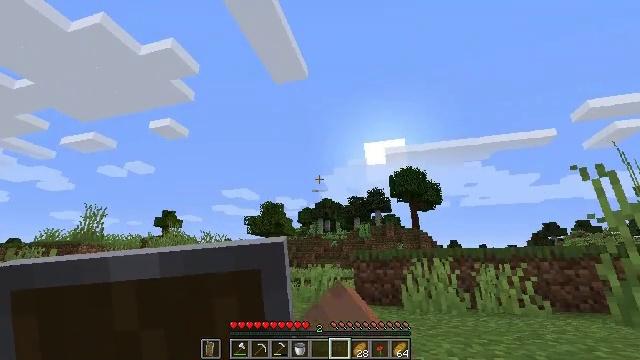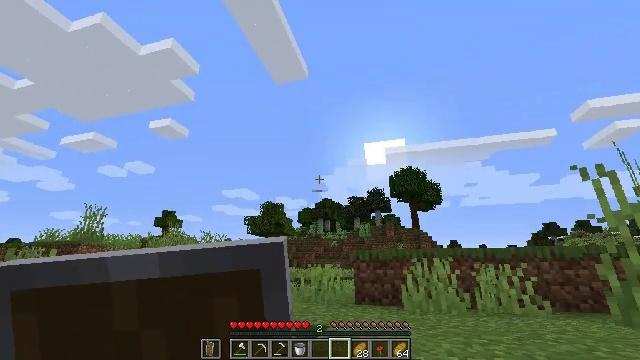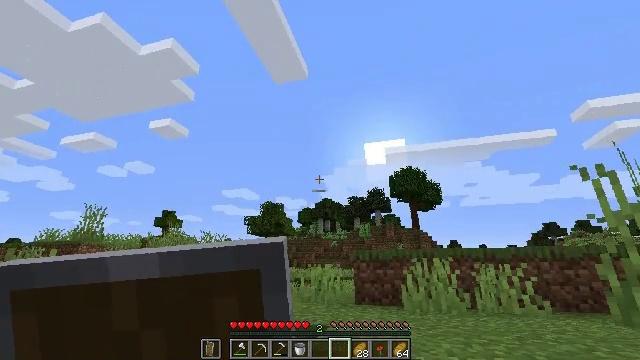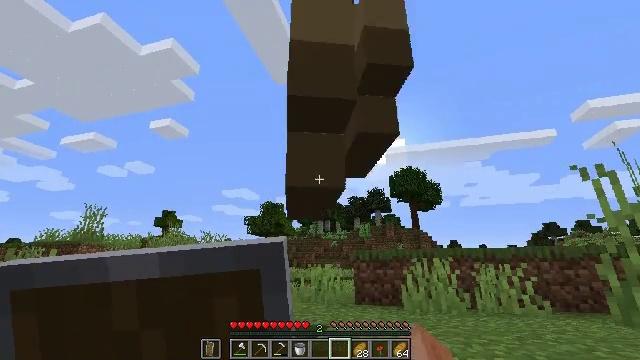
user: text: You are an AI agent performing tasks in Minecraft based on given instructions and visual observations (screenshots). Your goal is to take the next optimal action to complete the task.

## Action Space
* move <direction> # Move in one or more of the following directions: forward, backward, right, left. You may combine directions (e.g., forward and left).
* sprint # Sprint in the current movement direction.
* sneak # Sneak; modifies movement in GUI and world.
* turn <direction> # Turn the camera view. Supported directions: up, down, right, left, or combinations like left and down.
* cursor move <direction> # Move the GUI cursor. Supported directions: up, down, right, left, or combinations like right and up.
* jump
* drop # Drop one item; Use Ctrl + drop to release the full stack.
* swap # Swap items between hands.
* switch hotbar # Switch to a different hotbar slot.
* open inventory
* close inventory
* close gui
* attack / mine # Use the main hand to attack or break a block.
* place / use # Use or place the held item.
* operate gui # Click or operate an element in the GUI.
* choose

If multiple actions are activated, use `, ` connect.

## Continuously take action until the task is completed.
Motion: motion action
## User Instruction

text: Drop beetroot seeds.
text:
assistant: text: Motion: sprint
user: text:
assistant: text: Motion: no_op
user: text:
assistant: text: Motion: no_op
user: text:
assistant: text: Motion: no_op